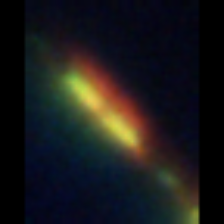
Taxon: Psuedo-nitzschia
Group: Diatoms